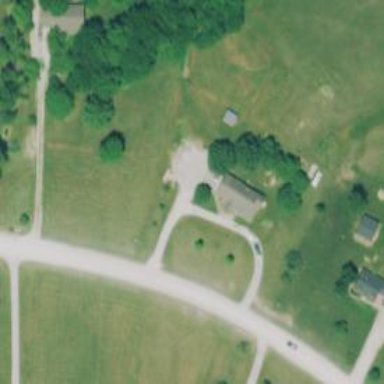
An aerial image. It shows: Driveway.